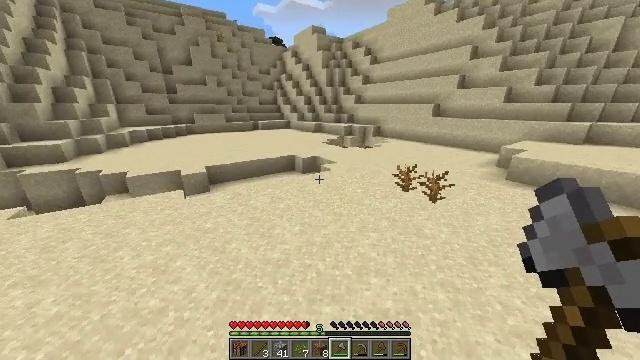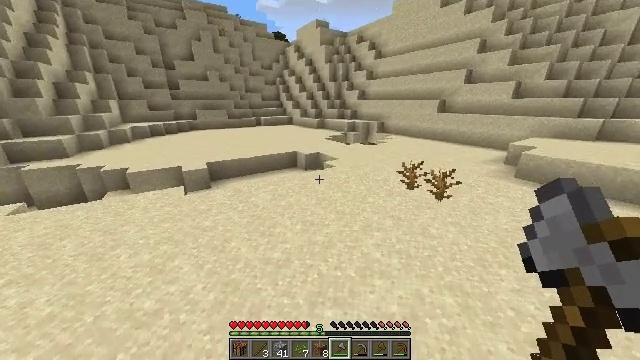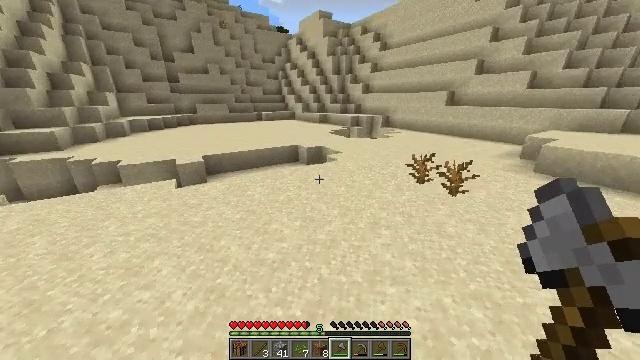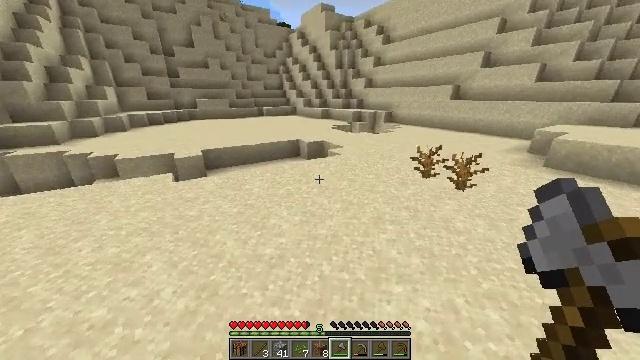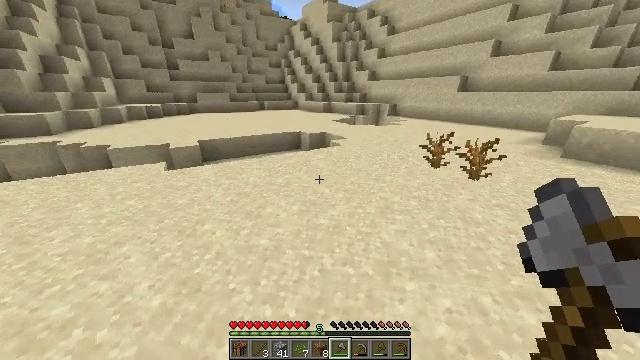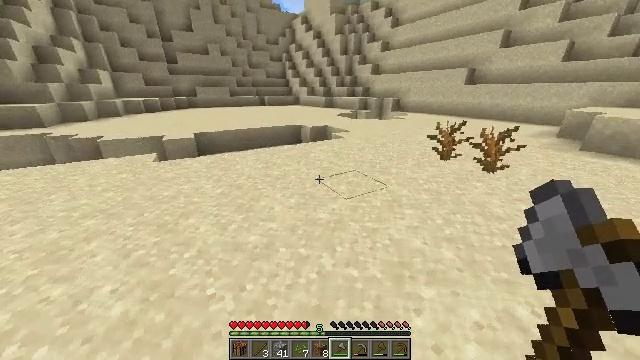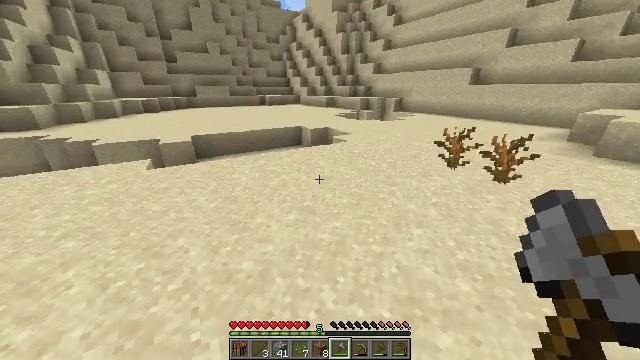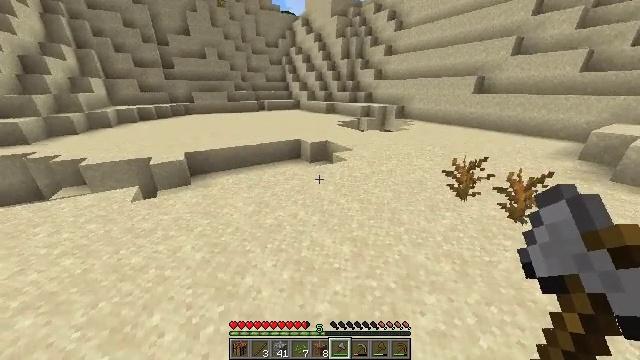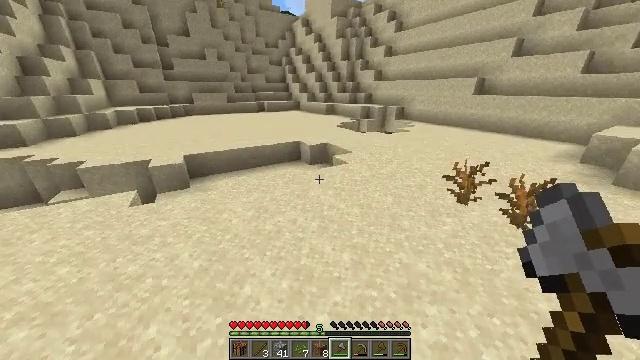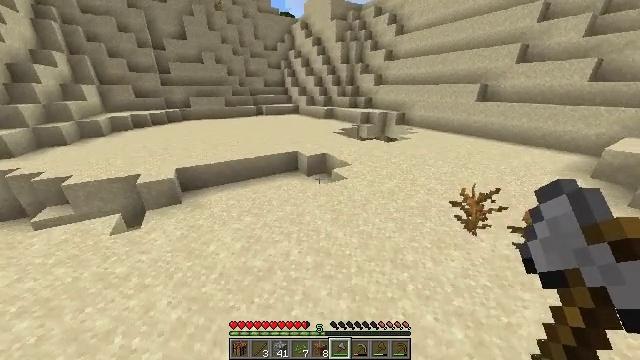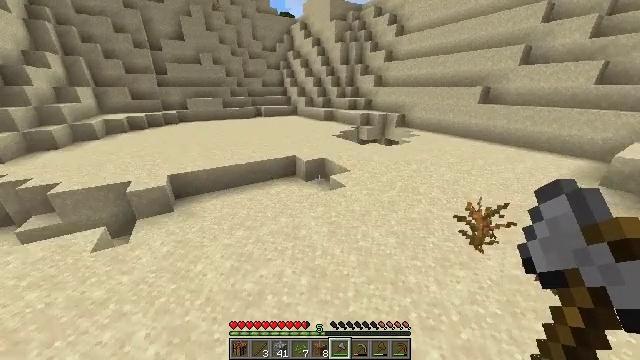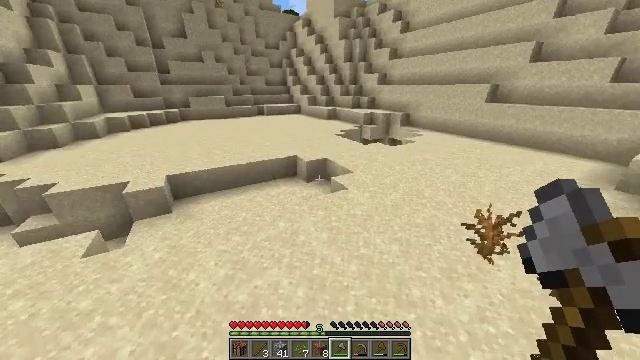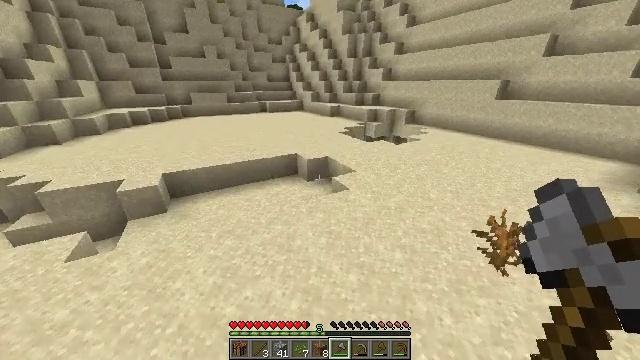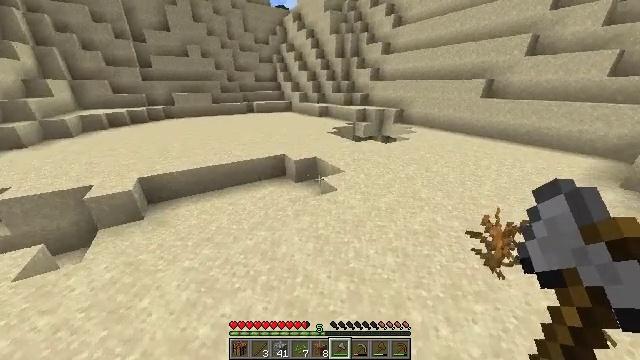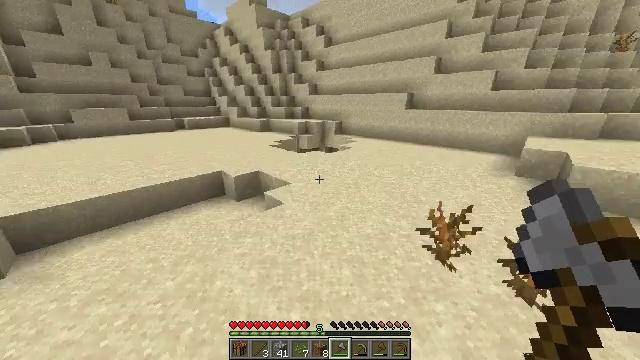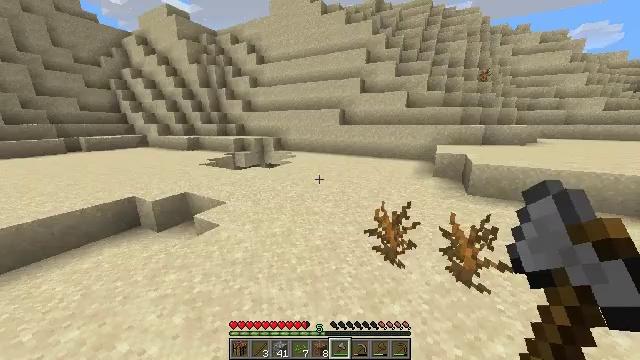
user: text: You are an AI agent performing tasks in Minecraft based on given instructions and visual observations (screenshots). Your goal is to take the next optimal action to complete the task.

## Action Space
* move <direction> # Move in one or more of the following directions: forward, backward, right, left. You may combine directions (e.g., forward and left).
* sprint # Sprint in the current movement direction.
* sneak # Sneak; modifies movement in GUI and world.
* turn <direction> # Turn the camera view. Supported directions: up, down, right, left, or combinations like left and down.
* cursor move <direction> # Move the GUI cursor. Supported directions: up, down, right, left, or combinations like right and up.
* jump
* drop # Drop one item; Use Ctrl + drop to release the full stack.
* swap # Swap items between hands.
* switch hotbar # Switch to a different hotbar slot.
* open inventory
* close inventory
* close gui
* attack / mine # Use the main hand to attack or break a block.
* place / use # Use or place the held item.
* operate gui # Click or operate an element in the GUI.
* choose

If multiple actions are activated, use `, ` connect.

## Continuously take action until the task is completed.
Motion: motion action
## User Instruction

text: Mine cactus from the desert.
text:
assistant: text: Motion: move forward
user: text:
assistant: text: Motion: move forward
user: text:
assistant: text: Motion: move forward
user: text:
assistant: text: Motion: move forward
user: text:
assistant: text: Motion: move forward, jump
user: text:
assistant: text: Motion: move forward, jump
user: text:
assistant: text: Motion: move forward and move right, jump
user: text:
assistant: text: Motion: move forward and move right, jump
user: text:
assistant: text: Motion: move forward and move right
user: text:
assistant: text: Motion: move forward and move right
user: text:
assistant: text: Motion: move forward and move right
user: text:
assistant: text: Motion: move forward and move right, turn left
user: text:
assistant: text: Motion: move forward and move right, turn right
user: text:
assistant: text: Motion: move forward and move right, turn right and up
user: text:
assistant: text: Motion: move forward, turn right and up
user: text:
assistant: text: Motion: move forward, turn right and up
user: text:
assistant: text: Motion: move forward, turn right and up
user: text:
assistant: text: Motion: move forward, turn right
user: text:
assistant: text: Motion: move forward
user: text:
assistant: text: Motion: move forward, turn right
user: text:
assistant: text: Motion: move forward
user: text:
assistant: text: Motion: move forward
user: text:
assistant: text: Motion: move forward, turn right
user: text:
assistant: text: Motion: move forward, turn right
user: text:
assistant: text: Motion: move forward, turn right
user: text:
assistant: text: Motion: move forward, turn right
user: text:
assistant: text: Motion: move forward, turn right
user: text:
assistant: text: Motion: move forward, turn right
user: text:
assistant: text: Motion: move forward, turn right
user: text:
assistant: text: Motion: move forward